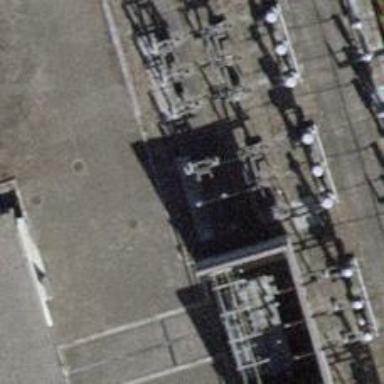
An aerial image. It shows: Insulator used in power equipment.